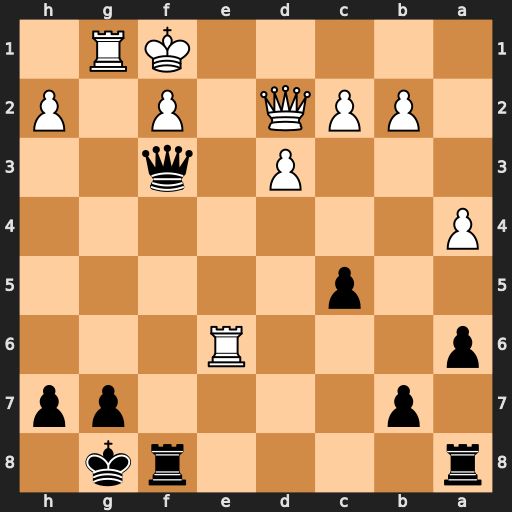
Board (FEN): r4rk1/1p4pp/p3R3/2p5/P7/3P1q2/1PPQ1P1P/5KR1
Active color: b
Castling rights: -
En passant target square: -
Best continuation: Qh3+ Rg2 Qxe6